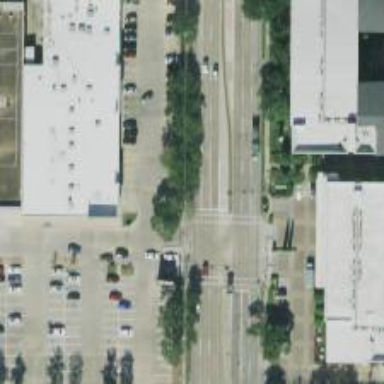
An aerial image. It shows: Parking space is available.